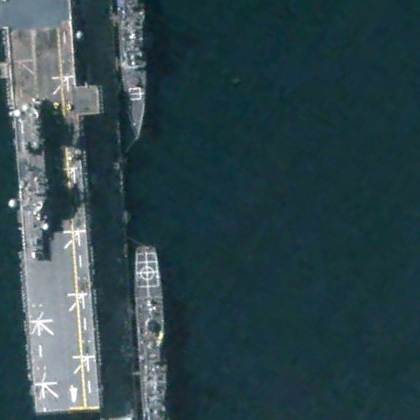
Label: assault